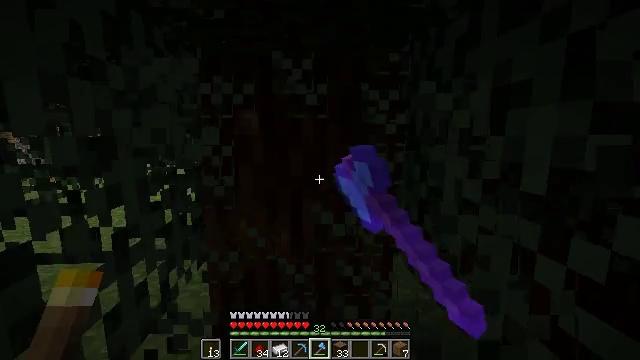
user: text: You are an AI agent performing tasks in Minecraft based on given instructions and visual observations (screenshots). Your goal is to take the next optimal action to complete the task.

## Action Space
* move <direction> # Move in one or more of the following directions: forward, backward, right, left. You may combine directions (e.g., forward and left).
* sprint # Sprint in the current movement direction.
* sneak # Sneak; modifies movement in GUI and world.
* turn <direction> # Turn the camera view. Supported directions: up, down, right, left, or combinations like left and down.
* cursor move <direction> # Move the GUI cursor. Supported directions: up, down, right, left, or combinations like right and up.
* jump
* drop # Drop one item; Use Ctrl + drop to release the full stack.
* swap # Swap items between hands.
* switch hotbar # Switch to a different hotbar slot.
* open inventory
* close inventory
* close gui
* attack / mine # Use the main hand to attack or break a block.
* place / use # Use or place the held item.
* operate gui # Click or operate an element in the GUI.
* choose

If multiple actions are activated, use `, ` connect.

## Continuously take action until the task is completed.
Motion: motion action
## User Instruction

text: Gather spruce leaves to collect foliage.
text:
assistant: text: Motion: attack / mine